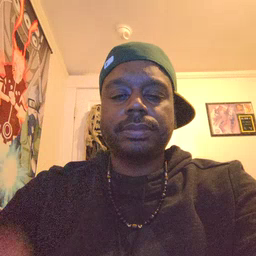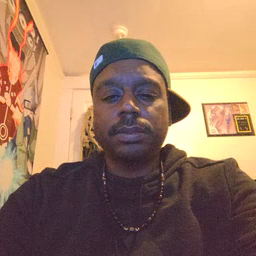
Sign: later